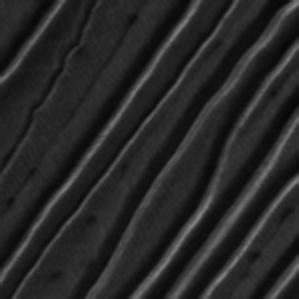
Label: frost